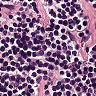
Metastatic tissue present: no